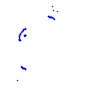
Particle: proton